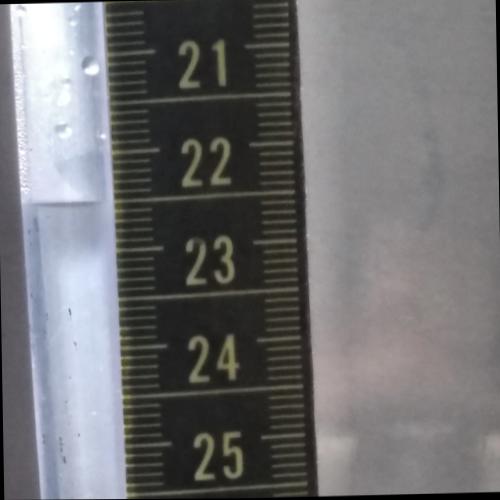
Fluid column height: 22.5 cm